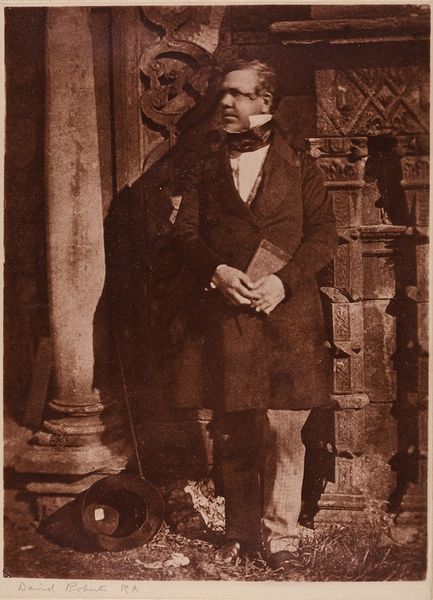
Titel: David Roberts R.A.
Künstler: David Octavius Hill
Standort: Hamburg
Institution: Museum für Kunst und Gewerbe Hamburg
Schlagwörter: mann, portrait, figur, person, kopfbedeckung, maler, foto, fotografie, photographie, friedhof, photo, karton, kirchhof, lichtbild, historische, bildwerke, angewandte und bildende kunst, hessische systematik, künstler, porträt, persönlichkeit, porträtfotografie, porträtphotographie, pigmentdruck, fassadendekorationen, greyfriars, kirkyard